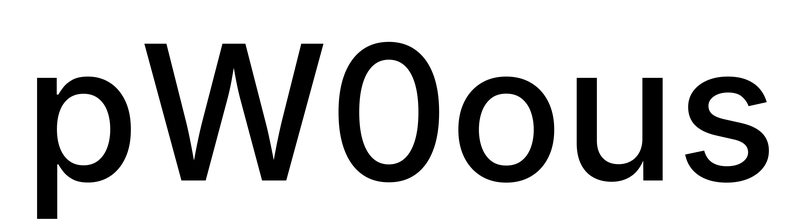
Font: Inter_Medium